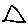
Label: triangle